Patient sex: M
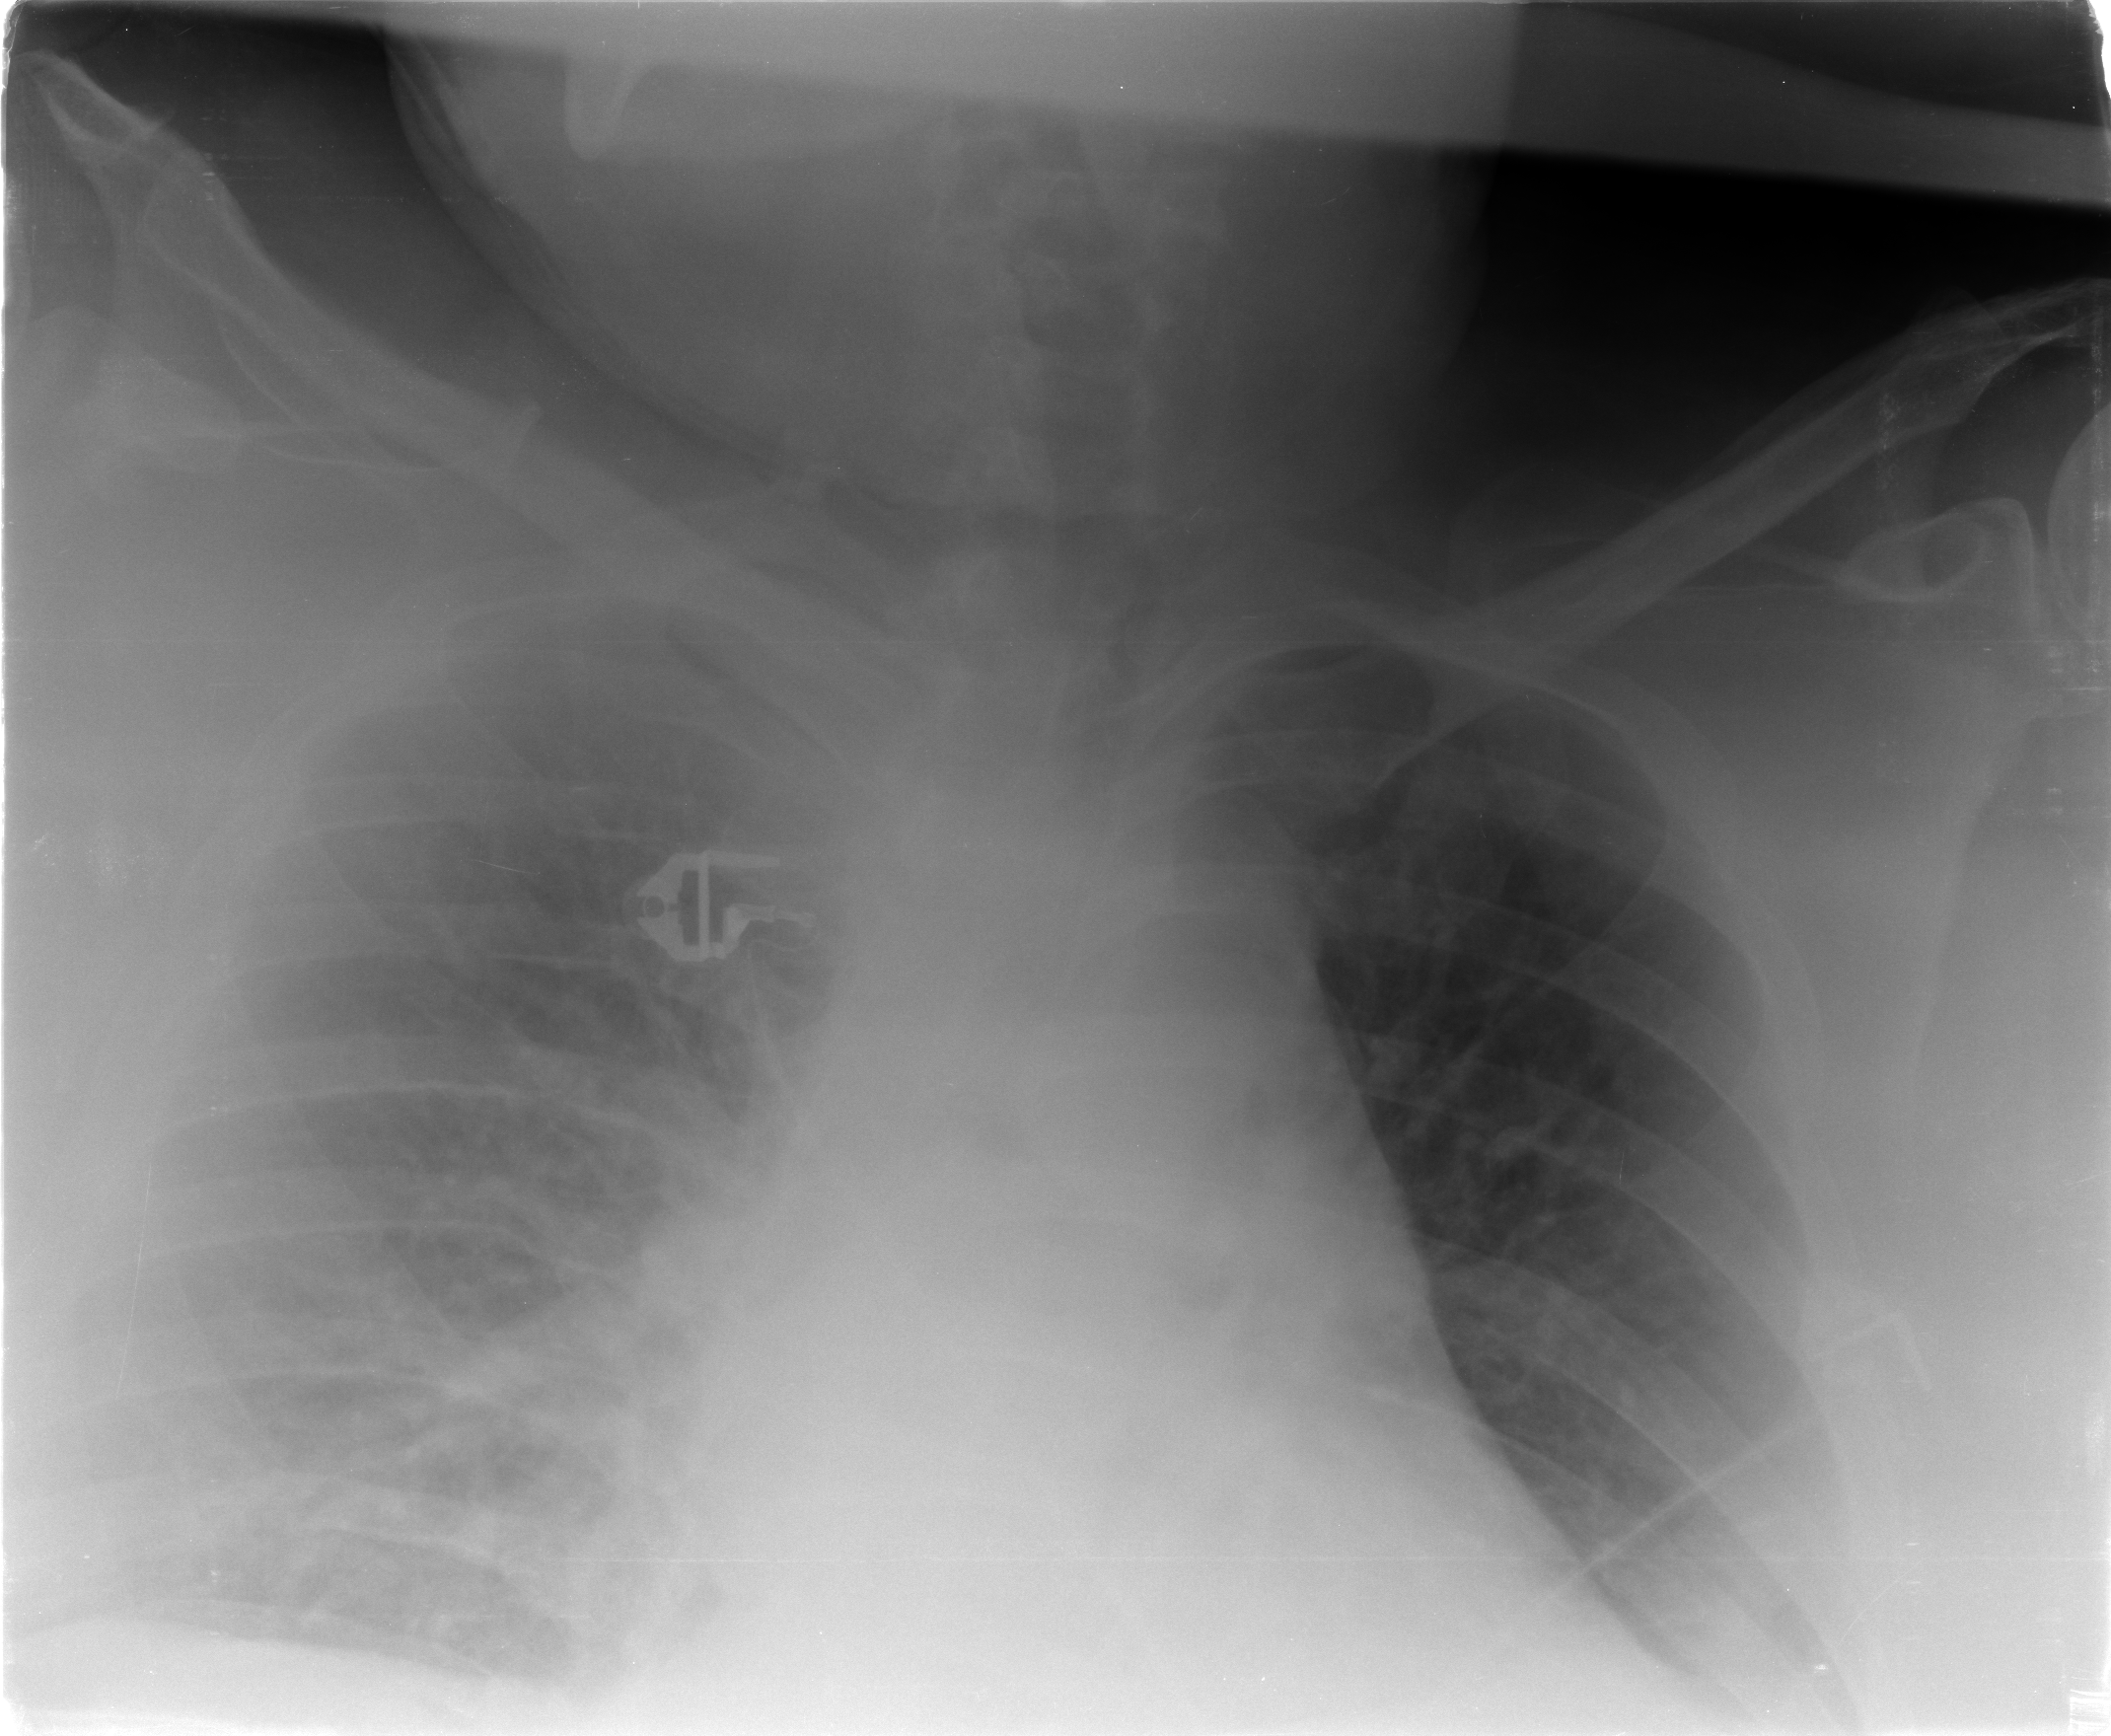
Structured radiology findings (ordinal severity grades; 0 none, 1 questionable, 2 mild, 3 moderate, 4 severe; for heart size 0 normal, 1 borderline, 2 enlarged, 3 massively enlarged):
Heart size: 2
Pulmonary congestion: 1
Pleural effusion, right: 2
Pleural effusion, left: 1
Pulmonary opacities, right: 0
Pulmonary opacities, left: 0
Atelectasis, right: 2
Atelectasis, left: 0